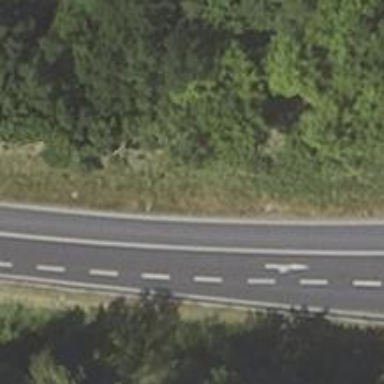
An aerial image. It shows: Asphalt motorway link.